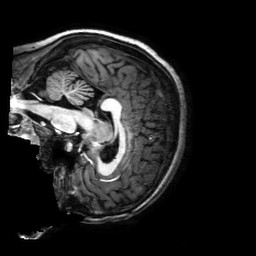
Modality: T1w
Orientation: sagittal
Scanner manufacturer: philips
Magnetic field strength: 3 T
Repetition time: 0.0096 s
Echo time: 0.0046 s